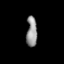
Tissue: lung
Cell type: T cells
Senescence score: 0.2236
Nuclear area (px): 315
Mean DAPI intensity: 147.476